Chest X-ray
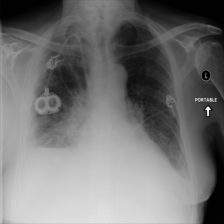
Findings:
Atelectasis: negative
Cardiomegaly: negative
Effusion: positive
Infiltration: negative
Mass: negative
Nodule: negative
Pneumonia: negative
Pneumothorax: negative
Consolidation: negative
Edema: negative
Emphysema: negative
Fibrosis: negative
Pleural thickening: negative
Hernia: negative